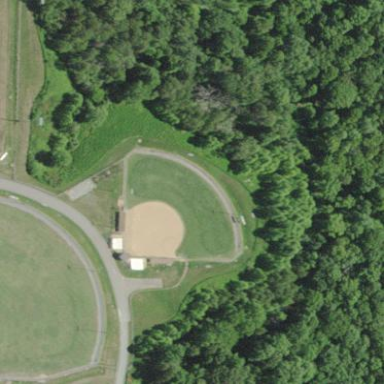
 perfect for playing baseball or softball."